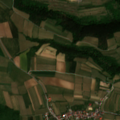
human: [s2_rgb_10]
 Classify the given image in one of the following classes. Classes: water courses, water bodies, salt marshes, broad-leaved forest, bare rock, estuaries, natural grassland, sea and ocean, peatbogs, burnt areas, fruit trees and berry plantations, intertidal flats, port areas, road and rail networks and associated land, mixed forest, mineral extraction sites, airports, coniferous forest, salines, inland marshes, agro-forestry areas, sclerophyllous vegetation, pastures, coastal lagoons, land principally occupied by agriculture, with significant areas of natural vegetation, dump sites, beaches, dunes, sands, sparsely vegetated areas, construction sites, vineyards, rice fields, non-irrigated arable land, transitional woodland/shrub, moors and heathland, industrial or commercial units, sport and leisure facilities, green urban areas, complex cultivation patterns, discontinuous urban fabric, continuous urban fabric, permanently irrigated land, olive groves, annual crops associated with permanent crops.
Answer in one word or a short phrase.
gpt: non-irrigated arable land, vineyards, pastures, complex cultivation patterns, mixed forest